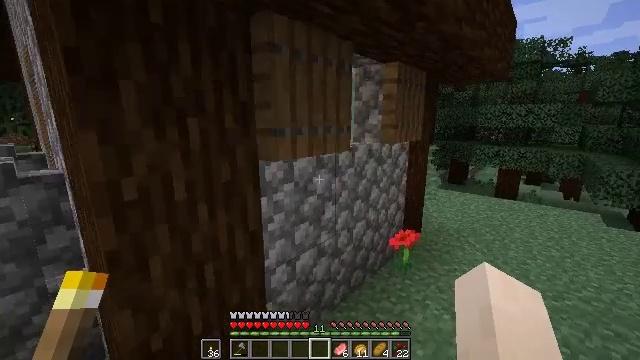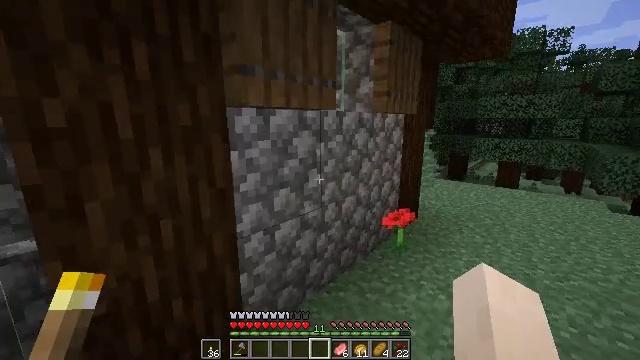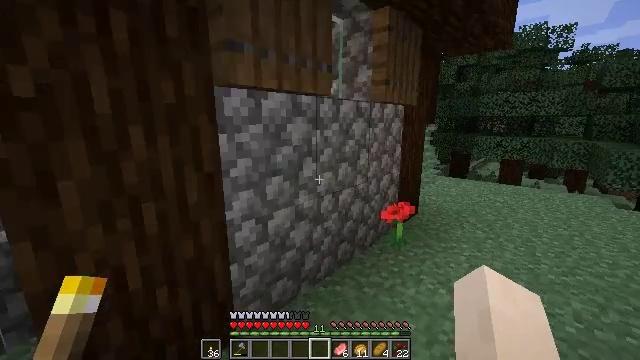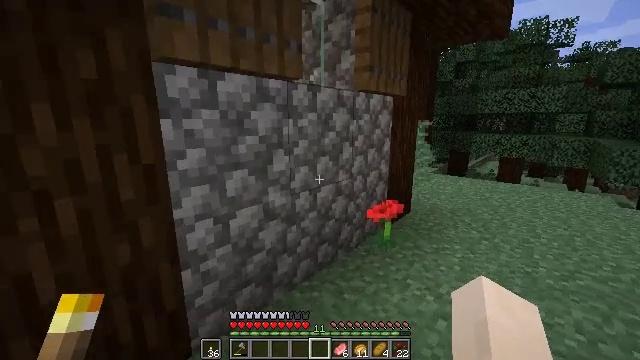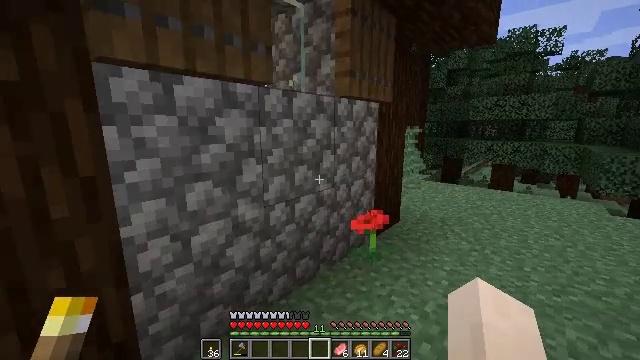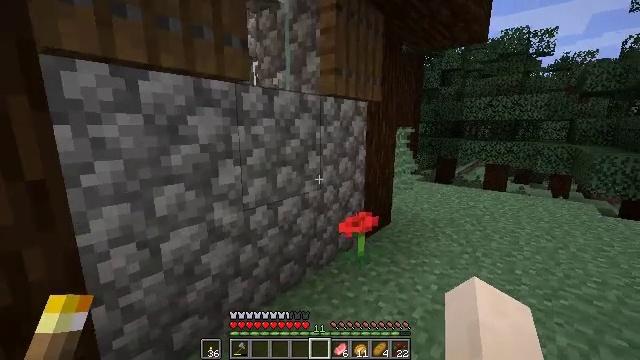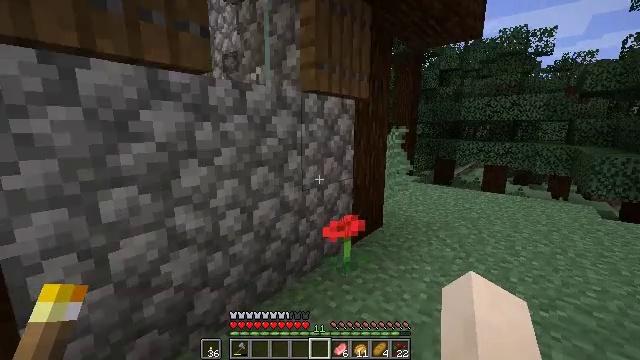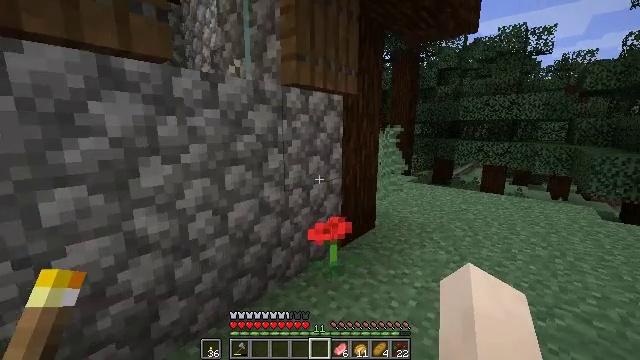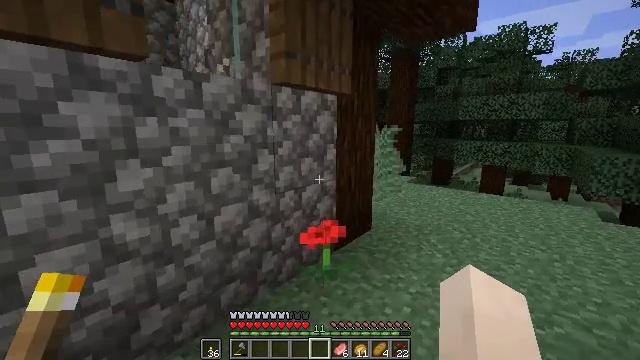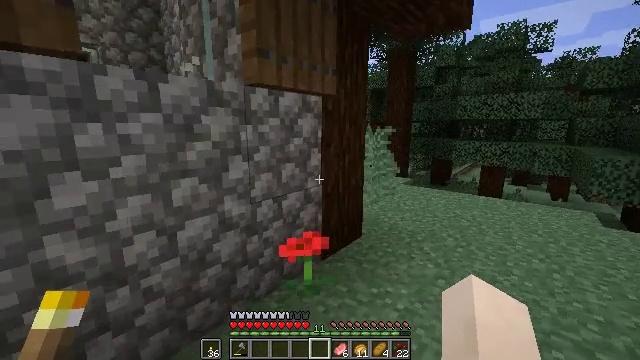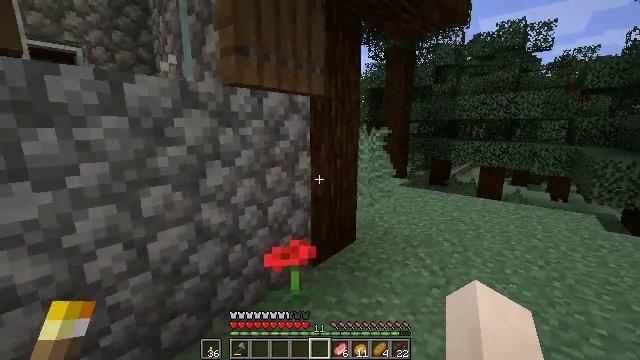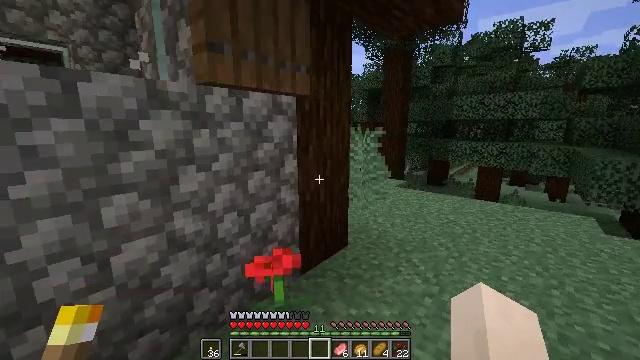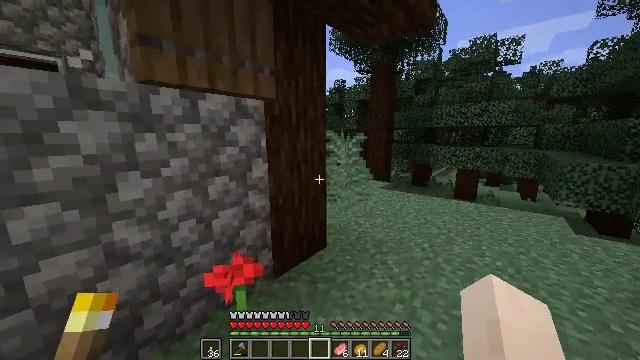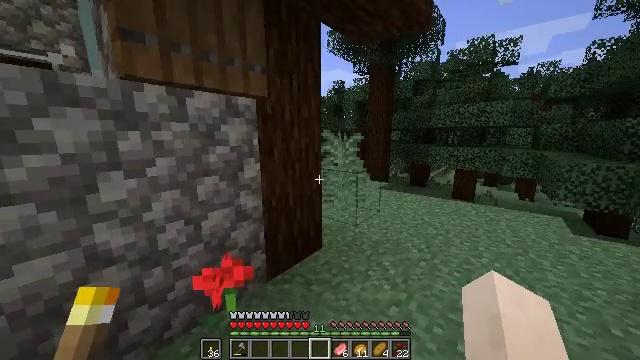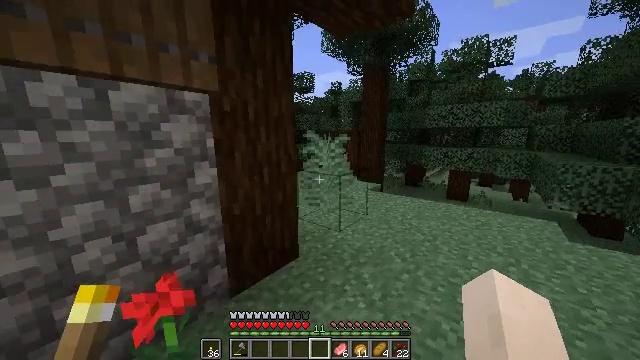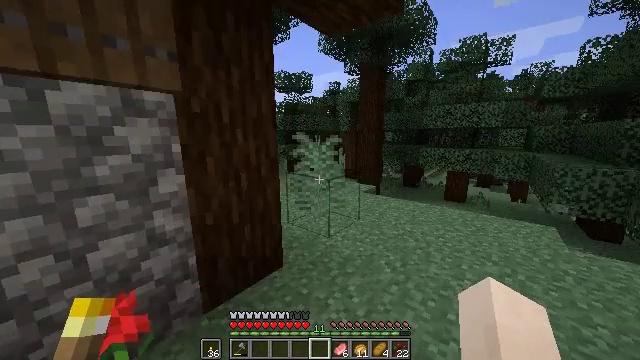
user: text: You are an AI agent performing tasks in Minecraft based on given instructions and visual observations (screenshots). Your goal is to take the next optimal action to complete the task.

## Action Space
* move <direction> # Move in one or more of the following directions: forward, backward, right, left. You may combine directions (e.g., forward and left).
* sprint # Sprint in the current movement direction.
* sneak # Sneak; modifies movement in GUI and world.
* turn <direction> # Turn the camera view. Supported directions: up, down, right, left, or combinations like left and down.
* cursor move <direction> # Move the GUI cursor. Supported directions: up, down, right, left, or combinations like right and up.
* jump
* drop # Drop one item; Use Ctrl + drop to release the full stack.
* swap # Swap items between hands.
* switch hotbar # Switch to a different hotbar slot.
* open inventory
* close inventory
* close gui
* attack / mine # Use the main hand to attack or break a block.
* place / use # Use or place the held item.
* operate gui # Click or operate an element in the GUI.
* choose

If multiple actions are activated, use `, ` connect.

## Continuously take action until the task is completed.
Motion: motion action
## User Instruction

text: Defeat the zombie villager.
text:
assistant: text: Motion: move forward and move right
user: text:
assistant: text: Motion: move forward and move right
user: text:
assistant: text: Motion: move forward and move right
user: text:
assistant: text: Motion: move forward and move right, turn up
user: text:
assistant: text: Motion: move forward and move right
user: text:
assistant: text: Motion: move forward and move right
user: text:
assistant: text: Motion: move forward and move right
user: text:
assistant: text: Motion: move forward and move right
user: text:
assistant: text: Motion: move forward and move right
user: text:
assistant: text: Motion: move forward and move right, sprint
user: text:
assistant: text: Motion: move forward and move right, sprint
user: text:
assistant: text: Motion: move forward and move right, sprint
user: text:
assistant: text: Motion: move forward and move right, sprint
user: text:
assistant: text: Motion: move forward and move right, sprint
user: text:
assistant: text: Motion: move forward and move right, sprint
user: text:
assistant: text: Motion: move forward and move right, sprint
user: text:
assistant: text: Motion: move forward and move right, sprint
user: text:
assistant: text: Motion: move forward and move right, sprint
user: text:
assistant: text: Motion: move forward and move right, sprint
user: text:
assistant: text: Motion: move forward, sprint
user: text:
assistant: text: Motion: move forward, sprint
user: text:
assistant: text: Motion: move forward, sprint
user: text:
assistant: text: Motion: move forward, sprint, turn left
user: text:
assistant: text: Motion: move forward, sprint, turn left
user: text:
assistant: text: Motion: move forward, sprint, turn left and down
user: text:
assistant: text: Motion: move forward, sprint, turn left and down
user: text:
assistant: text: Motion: move forward, sprint, turn left
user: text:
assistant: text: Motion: move forward, sprint
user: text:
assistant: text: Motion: move forward, sprint
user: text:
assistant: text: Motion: move forward, sprint